Field crop: tomato
Growth stage: 2
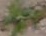
Species: solanum